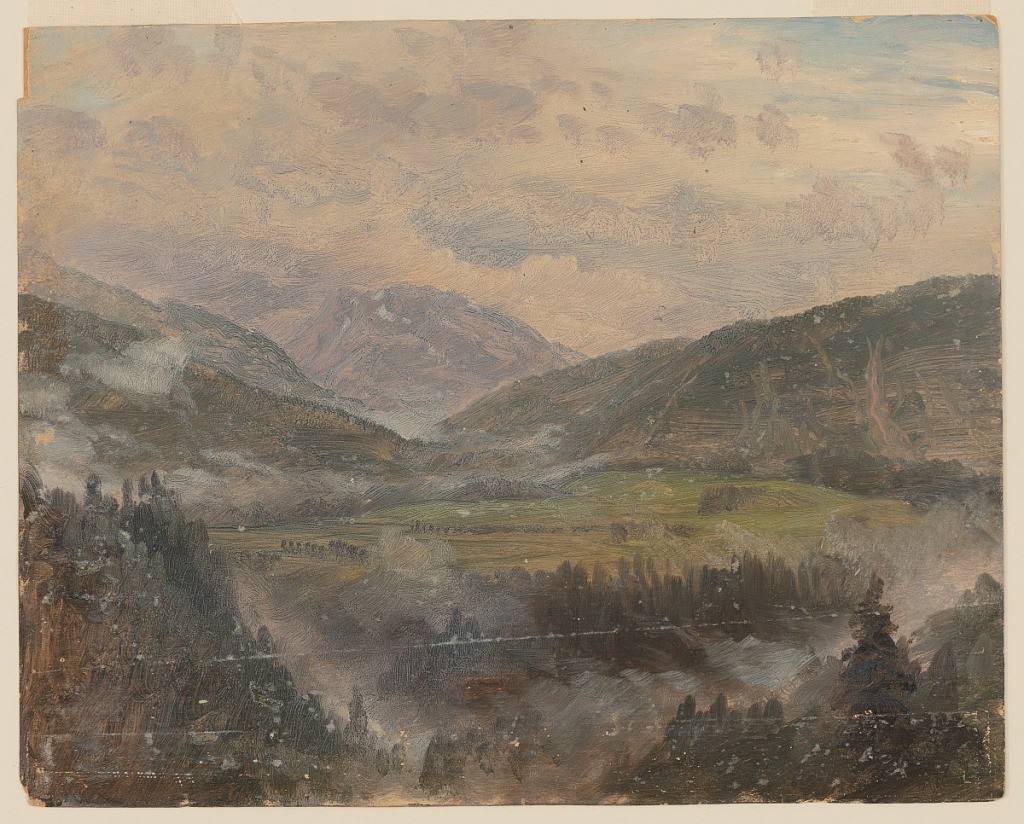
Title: Misty Mountains near Berchtesgaden, Bavaria (Germany)
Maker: Frederic Edwin Church, American, 1826–1900
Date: June–July 1868
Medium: Brush and oil on tan paperboard
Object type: Drawing
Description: Landscape sketch showing a view of misty mountains near Berchtesgaden in present-day Germany. Viewed from an elevated perspective, numerous evergreen treetops are suffused with diaphanous vapor on a hillside that descends to green pastures and grassy fields in the middle distance at center. Heavily wooded mountainsides at left and right descends towards center and frame a view of an immense, rocky summit in the background--likely that of the Hochkalter. The mountainside at left--likely the lower slopes of the Grünstein--are covered with thin blankets of fog. The sky above is a diverse mix of low-lying, puffy clouds and higher, wispier ones. A patch of blue sky is visible at upper right.